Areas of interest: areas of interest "Commercial service"
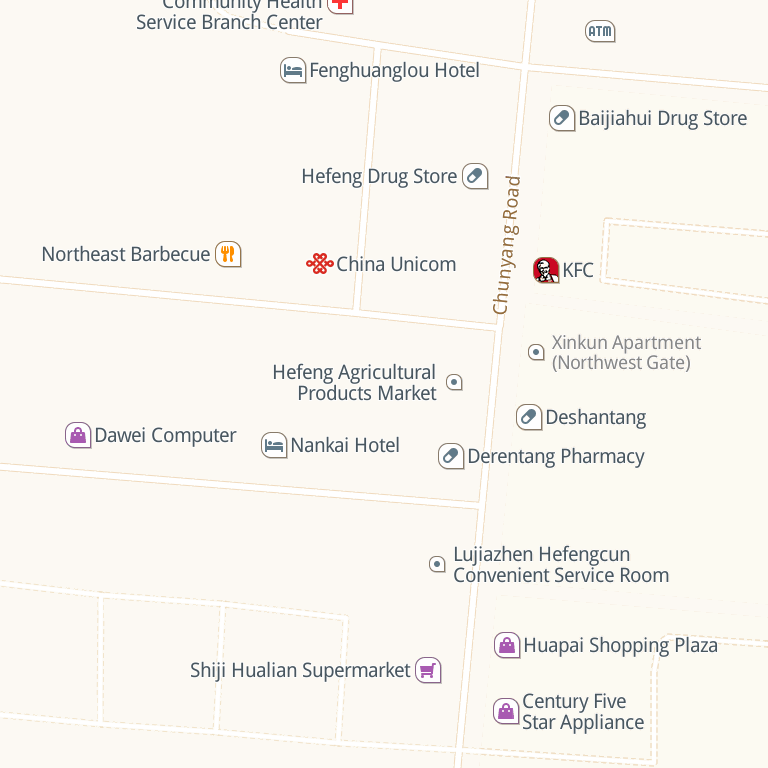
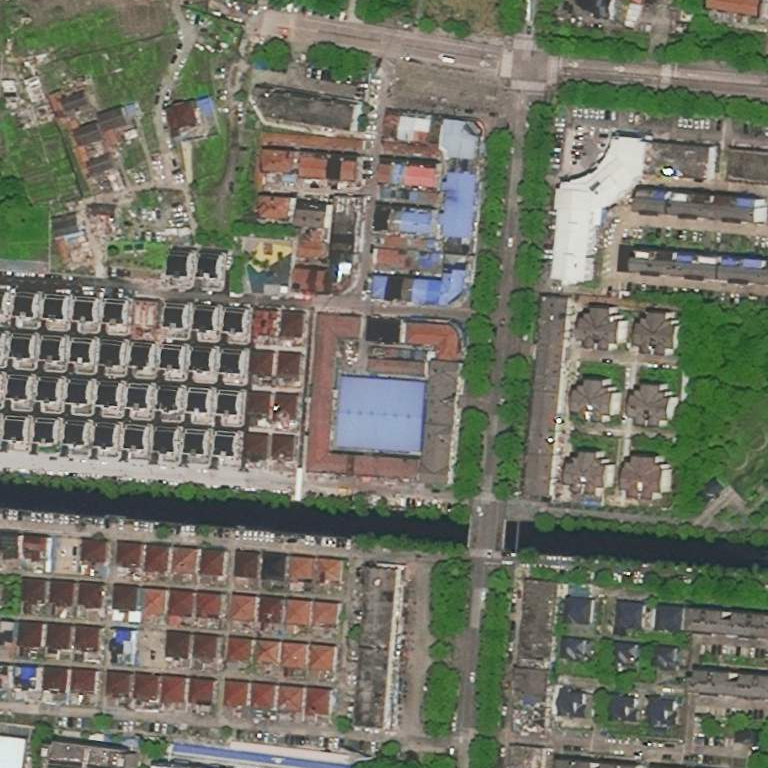